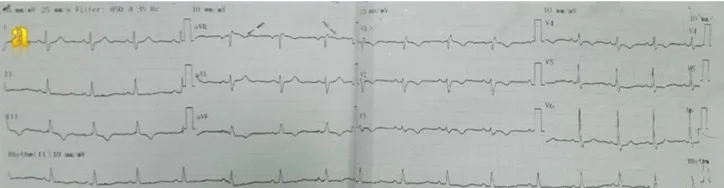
The CT scanner detected two giant aneurysmal sacs on the right coronary artery. The 12-lead electrocardiogram showed sinus rhythm with a rate of 70 beats, and ,incomplete right bundle branch block.
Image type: electrography (ekg)